Question: I have a dropdown like this:
'''
<select name="how-you-hear">
<option value="---">---</option>
<option value="Advertisement or Media">Advertisement or Media</option>
<option value="Past Working Experience">Past Working Experience</option>
<option value="Word Of Mouth">Word Of Mouth</option>
</select>
'''
I would like to make the word Experience's color turn into yellow, so I add <span class="yellow">Experience</span>. But instead of changing the color to yellow, the span is printed just like below:

Is there another way to solve this? I have the same problem with checkboxes too.
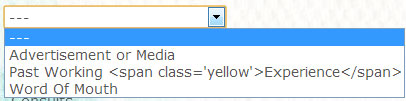
Answer: It's not possible to do, sorry!
A checkbox however, is just a checkbox. The label is a separate HTML tag that can be styled however.
'''
<input type='checkbox' id='myBox' />
<label for='myBox'>This is a <span style='color:yellow;'>checkbox</span>!</label>
'''